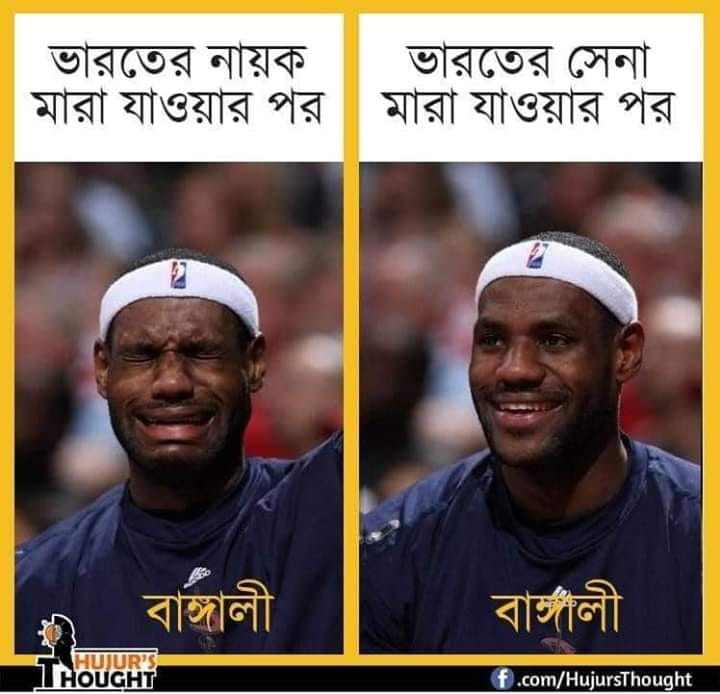
Caption: ভারতের নায়ক মারা যাওয়ার পর    বাঙ্গালী      ভারতের সেনা মারা যাওয়ার পর    বাঙ্গালী
Label: hate